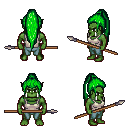
a pixel art fantasy rpg character, male body template, orc, green skin, white pirate shirt, teal pants, green extra-long topknot hairstyle, spear, four views (front, back, left, right), 2x2 character sprite sheet, small pixel art, hard edges, no anti-aliasing